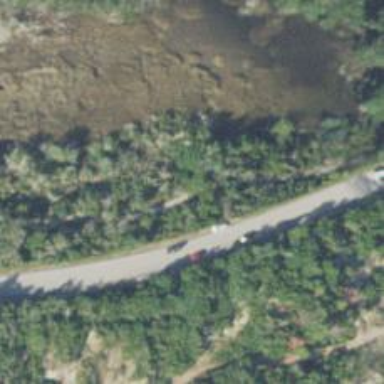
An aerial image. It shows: Path on bridge.